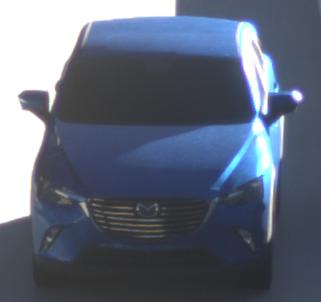
Make: Mazda
Model: CX-3 SKYACTIV-G 120
Detailed model: CX-3 (DK)
Model produced from: 2015/06
Model produced until: 2018/06
Doors: 5
Color: blue
Road condition: dry road
Daytime: sunrise or sunset
Contrast: medium contrast